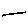
Label: line